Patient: sex M, age 54
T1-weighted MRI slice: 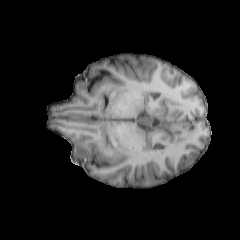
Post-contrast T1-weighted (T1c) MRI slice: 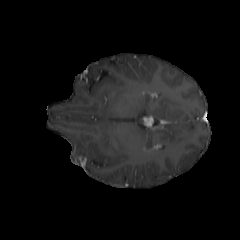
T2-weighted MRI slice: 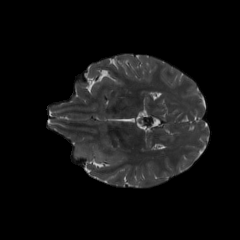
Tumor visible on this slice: yes
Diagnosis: Astrocytoma, IDH-wildtype
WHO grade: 3